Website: crate-barrel
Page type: billing-address
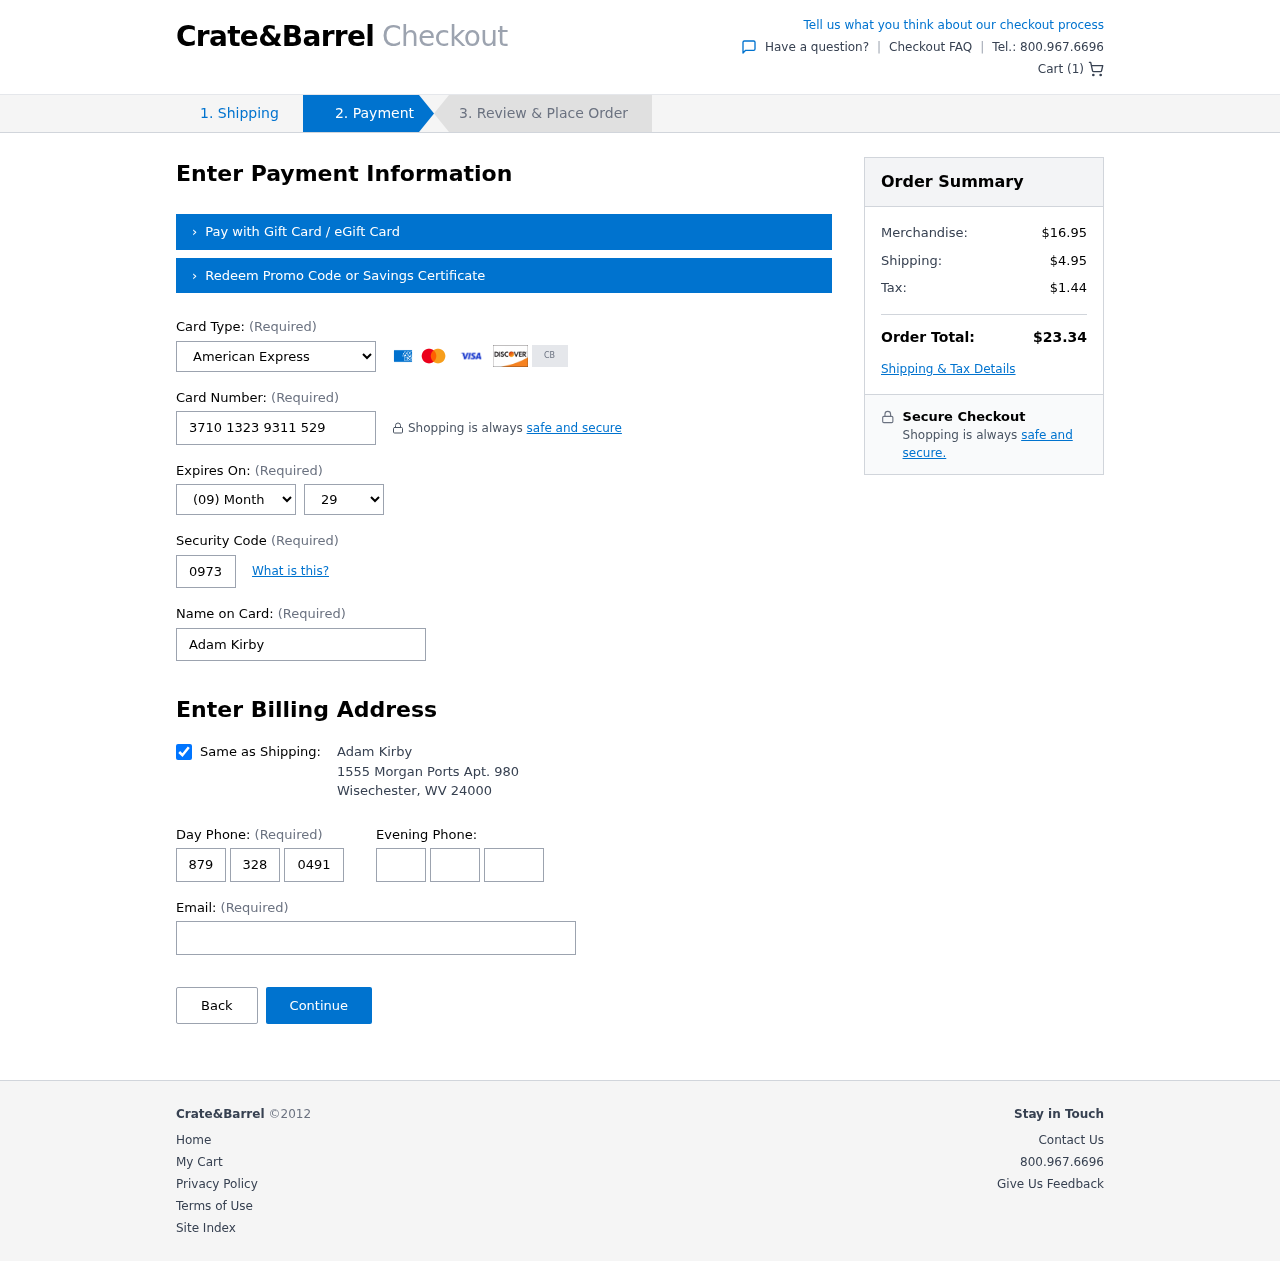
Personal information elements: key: PII_CARD_CVV
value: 0973
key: PII_CARD_EXPIRY_MONTH
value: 09
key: PII_CARD_EXPIRY_YEAR
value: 29
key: PII_CARD_NUMBER
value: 3710 1323 9311 529
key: PII_CARD_TYPE
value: American Express
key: PII_CITY
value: Wisechester
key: PII_EMAIL
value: adam_kirby@gmail.com
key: PII_FULLNAME
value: Adam Kirby
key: PII_PHONE_AREA
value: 879
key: PII_PHONE_PREFIX
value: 328
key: PII_PHONE_SUFFIX
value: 0491
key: PII_POSTCODE
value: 24000
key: PII_STATE_ABBR
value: WV
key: PII_STREET
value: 1555 Morgan Ports Apt. 980
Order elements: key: ORDER_NUM_ITEMS
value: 1
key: ORDER_SUBTOTAL
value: $16.95
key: ORDER_SHIPPING_COST
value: $4.95
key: ORDER_TAX
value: $1.44
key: ORDER_TOTAL
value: $23.34